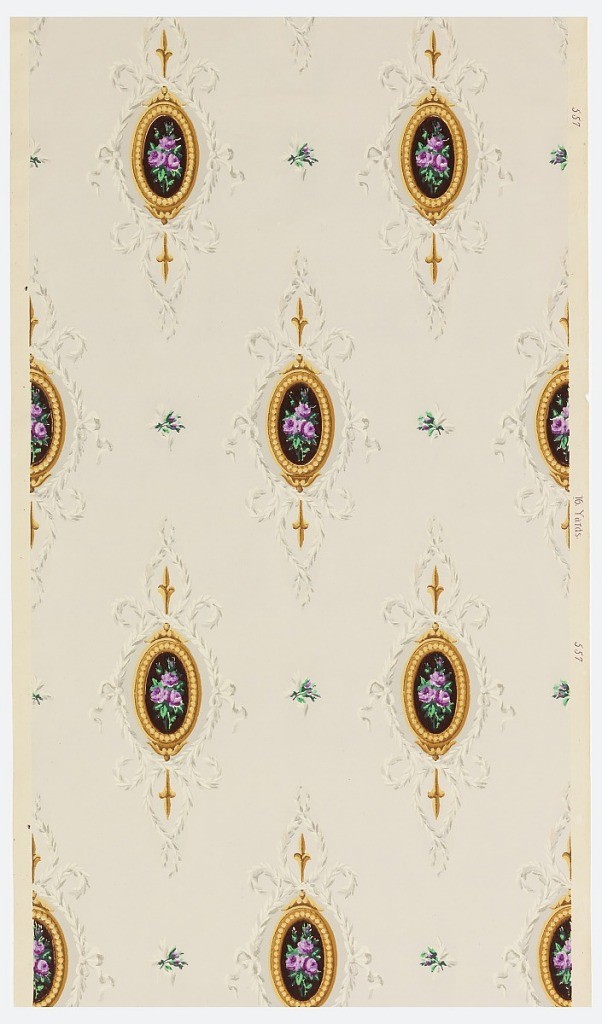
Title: Sidewall
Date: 1860–70
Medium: Machine-printed paper
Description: Small oval medallion with beading containing bouquet of purple flowers. Medallion is surrounded by foliate and ribbon filigree. Printed on light gray ground.